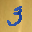
Label: 3